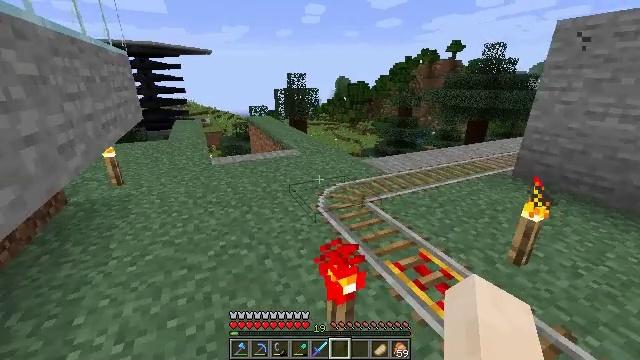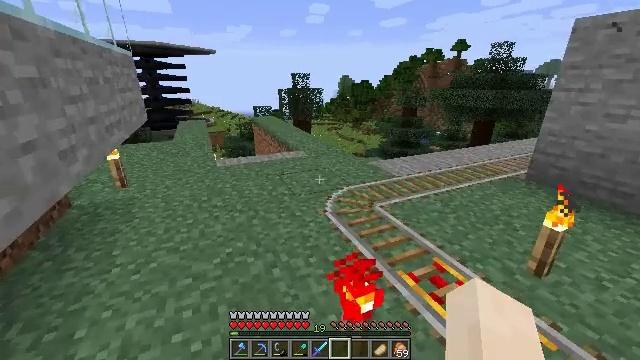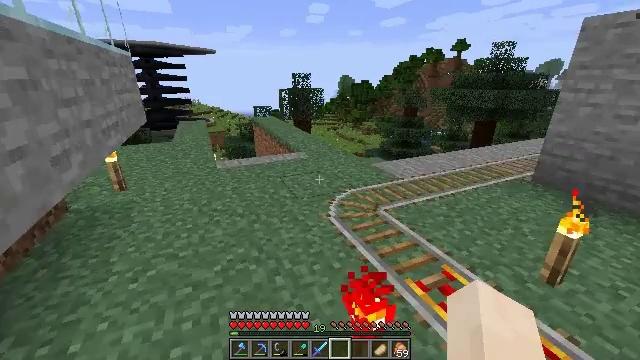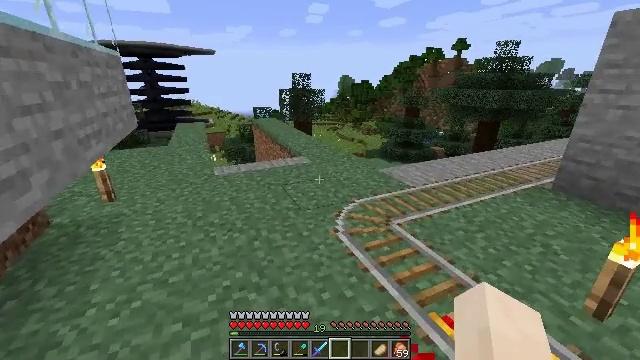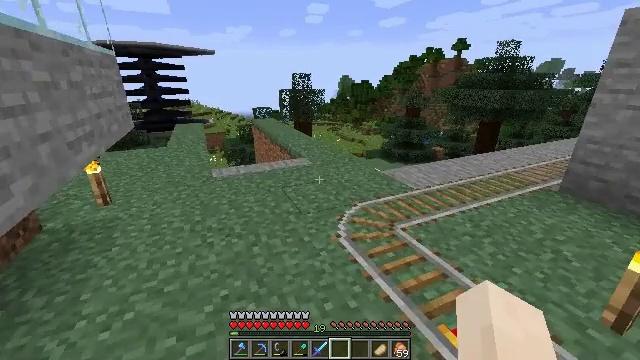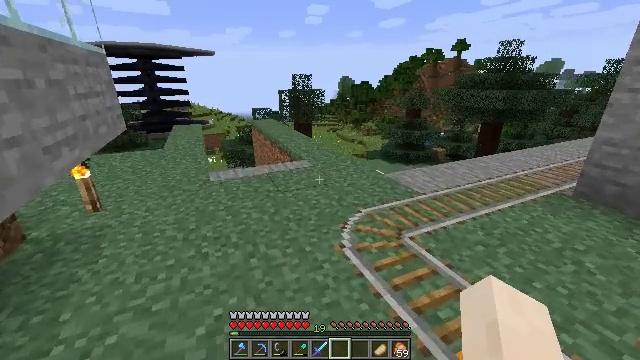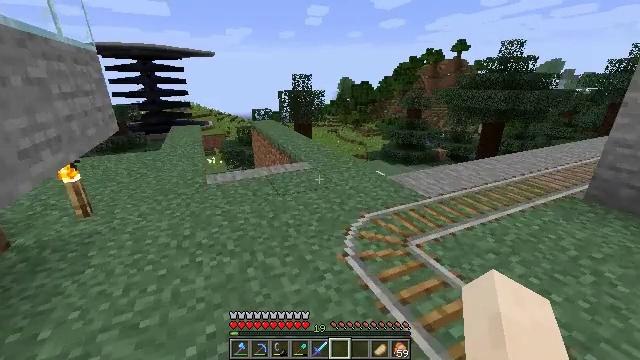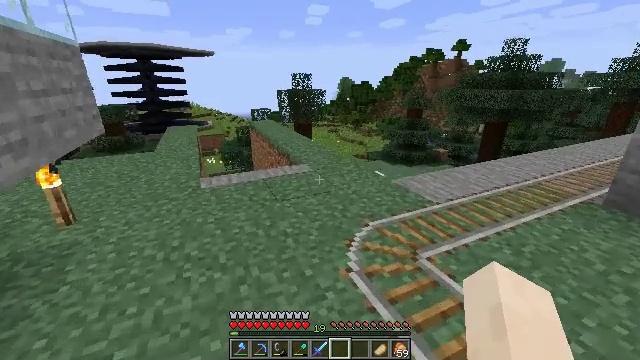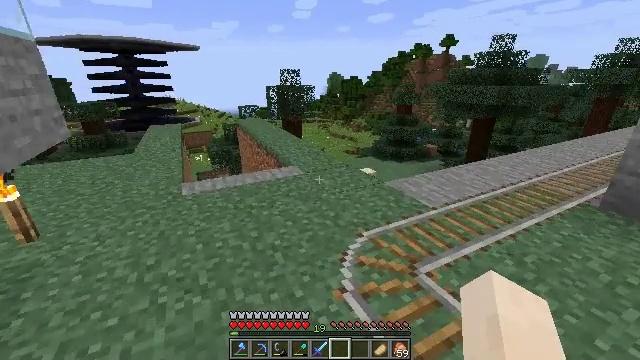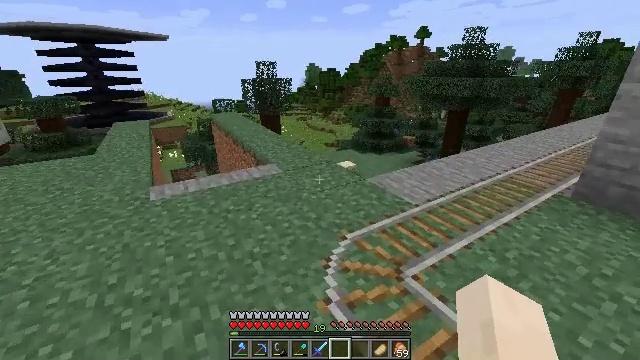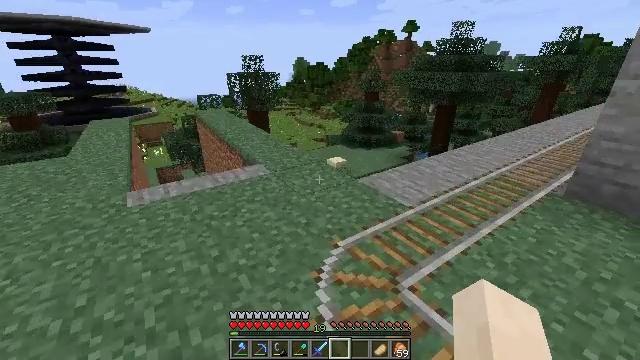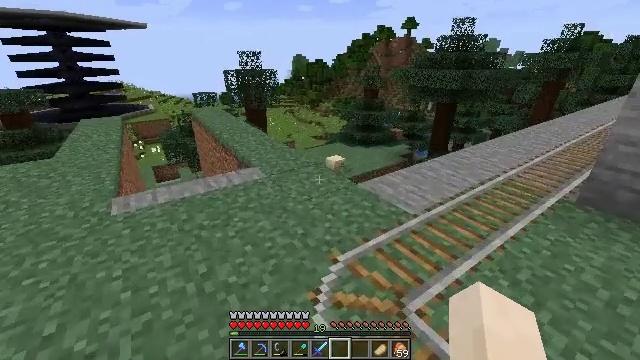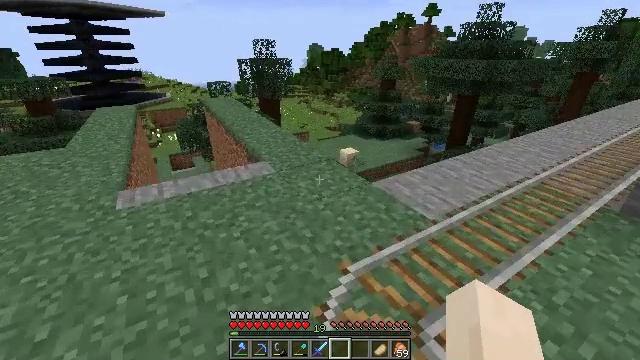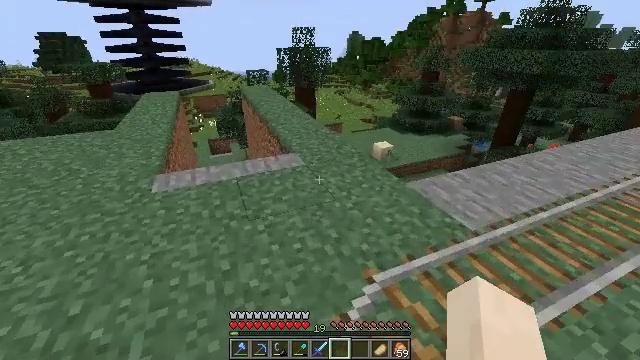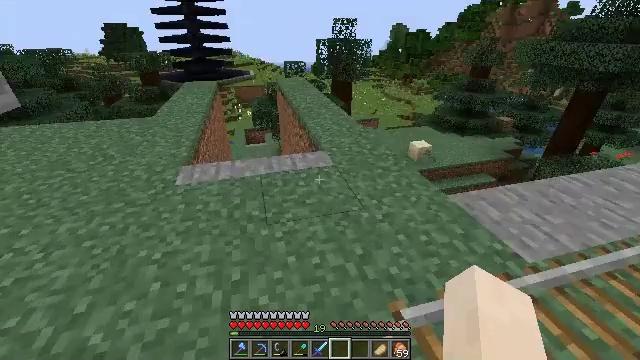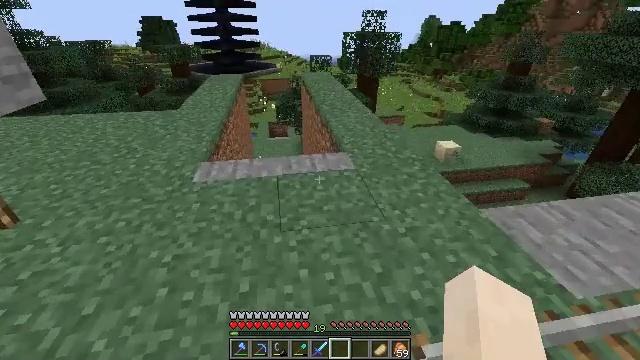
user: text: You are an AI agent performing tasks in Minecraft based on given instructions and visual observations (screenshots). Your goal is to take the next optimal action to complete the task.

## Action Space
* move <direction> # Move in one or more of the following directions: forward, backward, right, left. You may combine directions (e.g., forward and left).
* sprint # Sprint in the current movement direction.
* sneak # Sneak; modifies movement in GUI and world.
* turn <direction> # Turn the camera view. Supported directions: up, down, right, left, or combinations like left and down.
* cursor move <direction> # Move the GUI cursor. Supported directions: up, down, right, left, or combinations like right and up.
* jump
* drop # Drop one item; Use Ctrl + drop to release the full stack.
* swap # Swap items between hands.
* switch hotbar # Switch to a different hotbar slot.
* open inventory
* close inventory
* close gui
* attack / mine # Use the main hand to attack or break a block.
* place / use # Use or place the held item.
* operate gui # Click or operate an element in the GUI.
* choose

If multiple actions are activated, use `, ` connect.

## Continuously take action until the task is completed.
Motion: motion action
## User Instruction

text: Use the crafting table to craft a smooth stone slab.
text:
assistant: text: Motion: move forward
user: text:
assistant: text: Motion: move forward
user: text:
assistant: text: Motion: move forward
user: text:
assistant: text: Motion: move forward
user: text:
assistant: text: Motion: move forward
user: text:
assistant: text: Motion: move forward
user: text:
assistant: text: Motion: move forward
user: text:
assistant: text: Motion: move forward, turn right
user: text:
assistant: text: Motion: move forward, turn right and down
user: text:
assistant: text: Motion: move forward, turn right and down
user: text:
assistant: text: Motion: move forward
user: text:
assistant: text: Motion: move forward, turn left and down
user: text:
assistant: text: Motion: move forward, turn left and down
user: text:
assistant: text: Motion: move forward, turn left and down
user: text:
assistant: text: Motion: move forward, turn left and down
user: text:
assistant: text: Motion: move forward, turn left
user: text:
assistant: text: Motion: move forward
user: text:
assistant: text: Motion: move forward
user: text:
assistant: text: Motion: move forward
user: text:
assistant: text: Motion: move forward
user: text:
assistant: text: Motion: move forward
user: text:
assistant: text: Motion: move forward, sprint, turn left
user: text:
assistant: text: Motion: move forward, sprint, turn left
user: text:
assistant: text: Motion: move forward, sprint, turn left
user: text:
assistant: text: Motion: move forward, sprint
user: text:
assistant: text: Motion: move forward, sprint
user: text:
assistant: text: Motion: move forward, sprint
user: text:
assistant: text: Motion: move forward, sprint
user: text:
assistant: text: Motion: move forward
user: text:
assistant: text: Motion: move forward